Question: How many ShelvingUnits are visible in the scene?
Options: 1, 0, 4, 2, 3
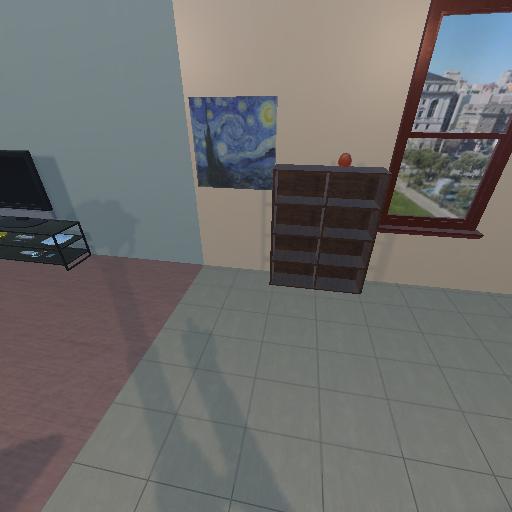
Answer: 1